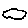
Label: cloud